Chest X-ray. View position: PA
Patient age: 59
Patient sex: F
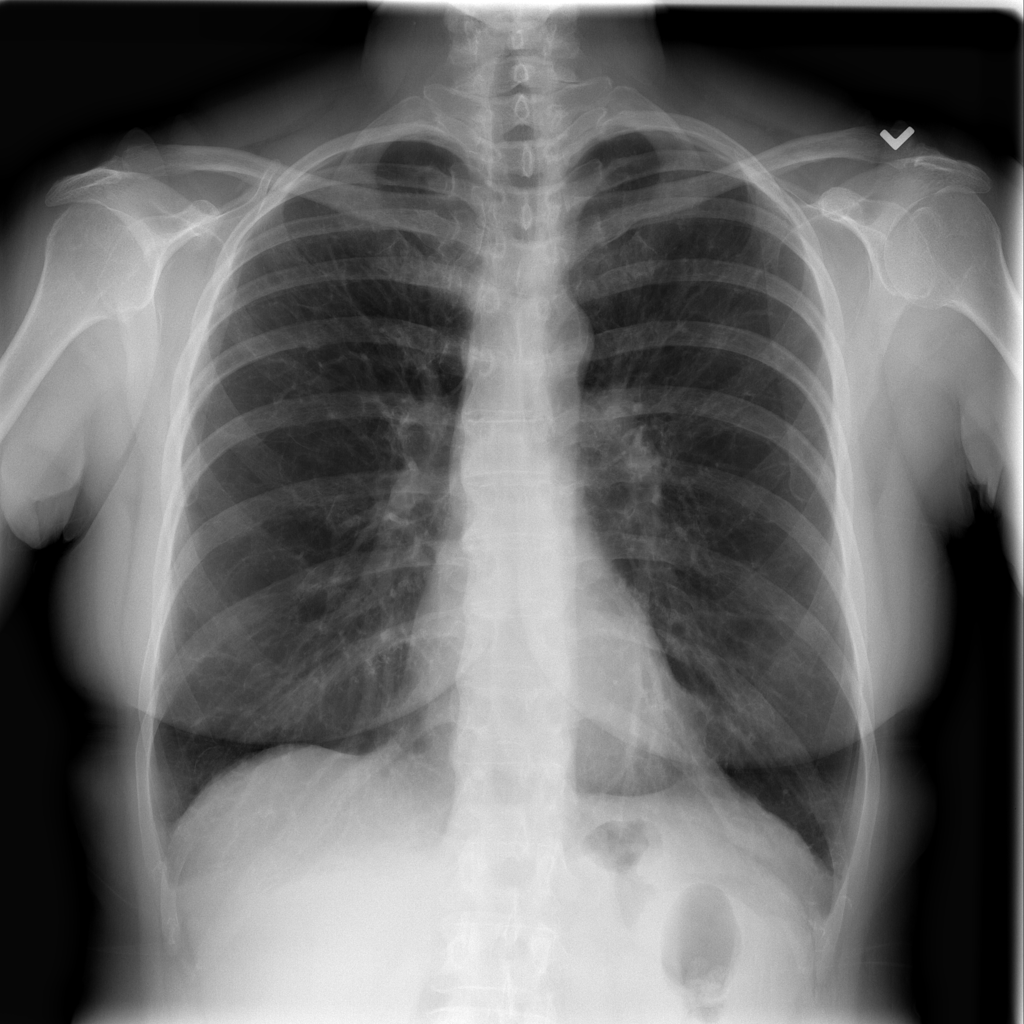
Finding: Pneumothorax